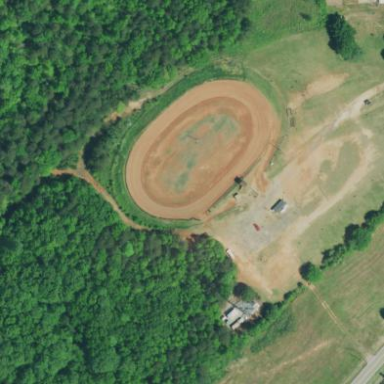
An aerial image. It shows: Racetrack for motor sports.